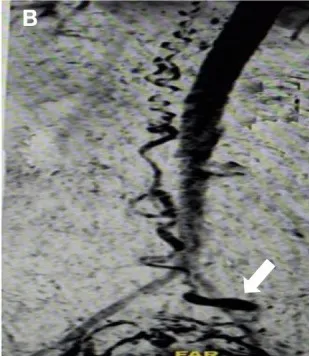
Preoperative multimodal neuroimaging evaluation. (B) Contrast-enhanced MR angiography (CE-MRA) showed a venous pouch at the lumbosacral region, with drainage cranially from the filum terminale until the cervical level (arrow).
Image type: radiology (mri)